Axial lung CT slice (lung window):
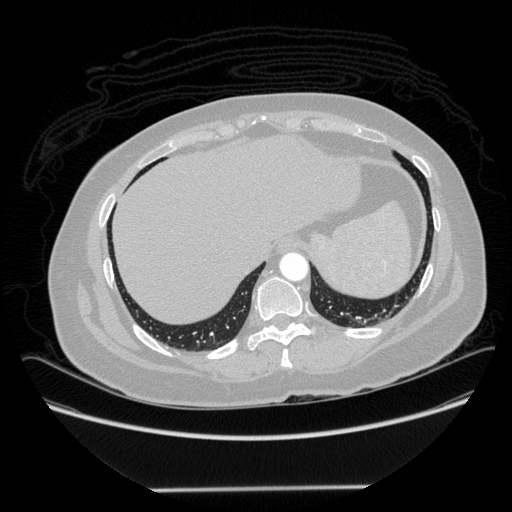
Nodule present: no